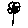
Label: flower